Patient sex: F
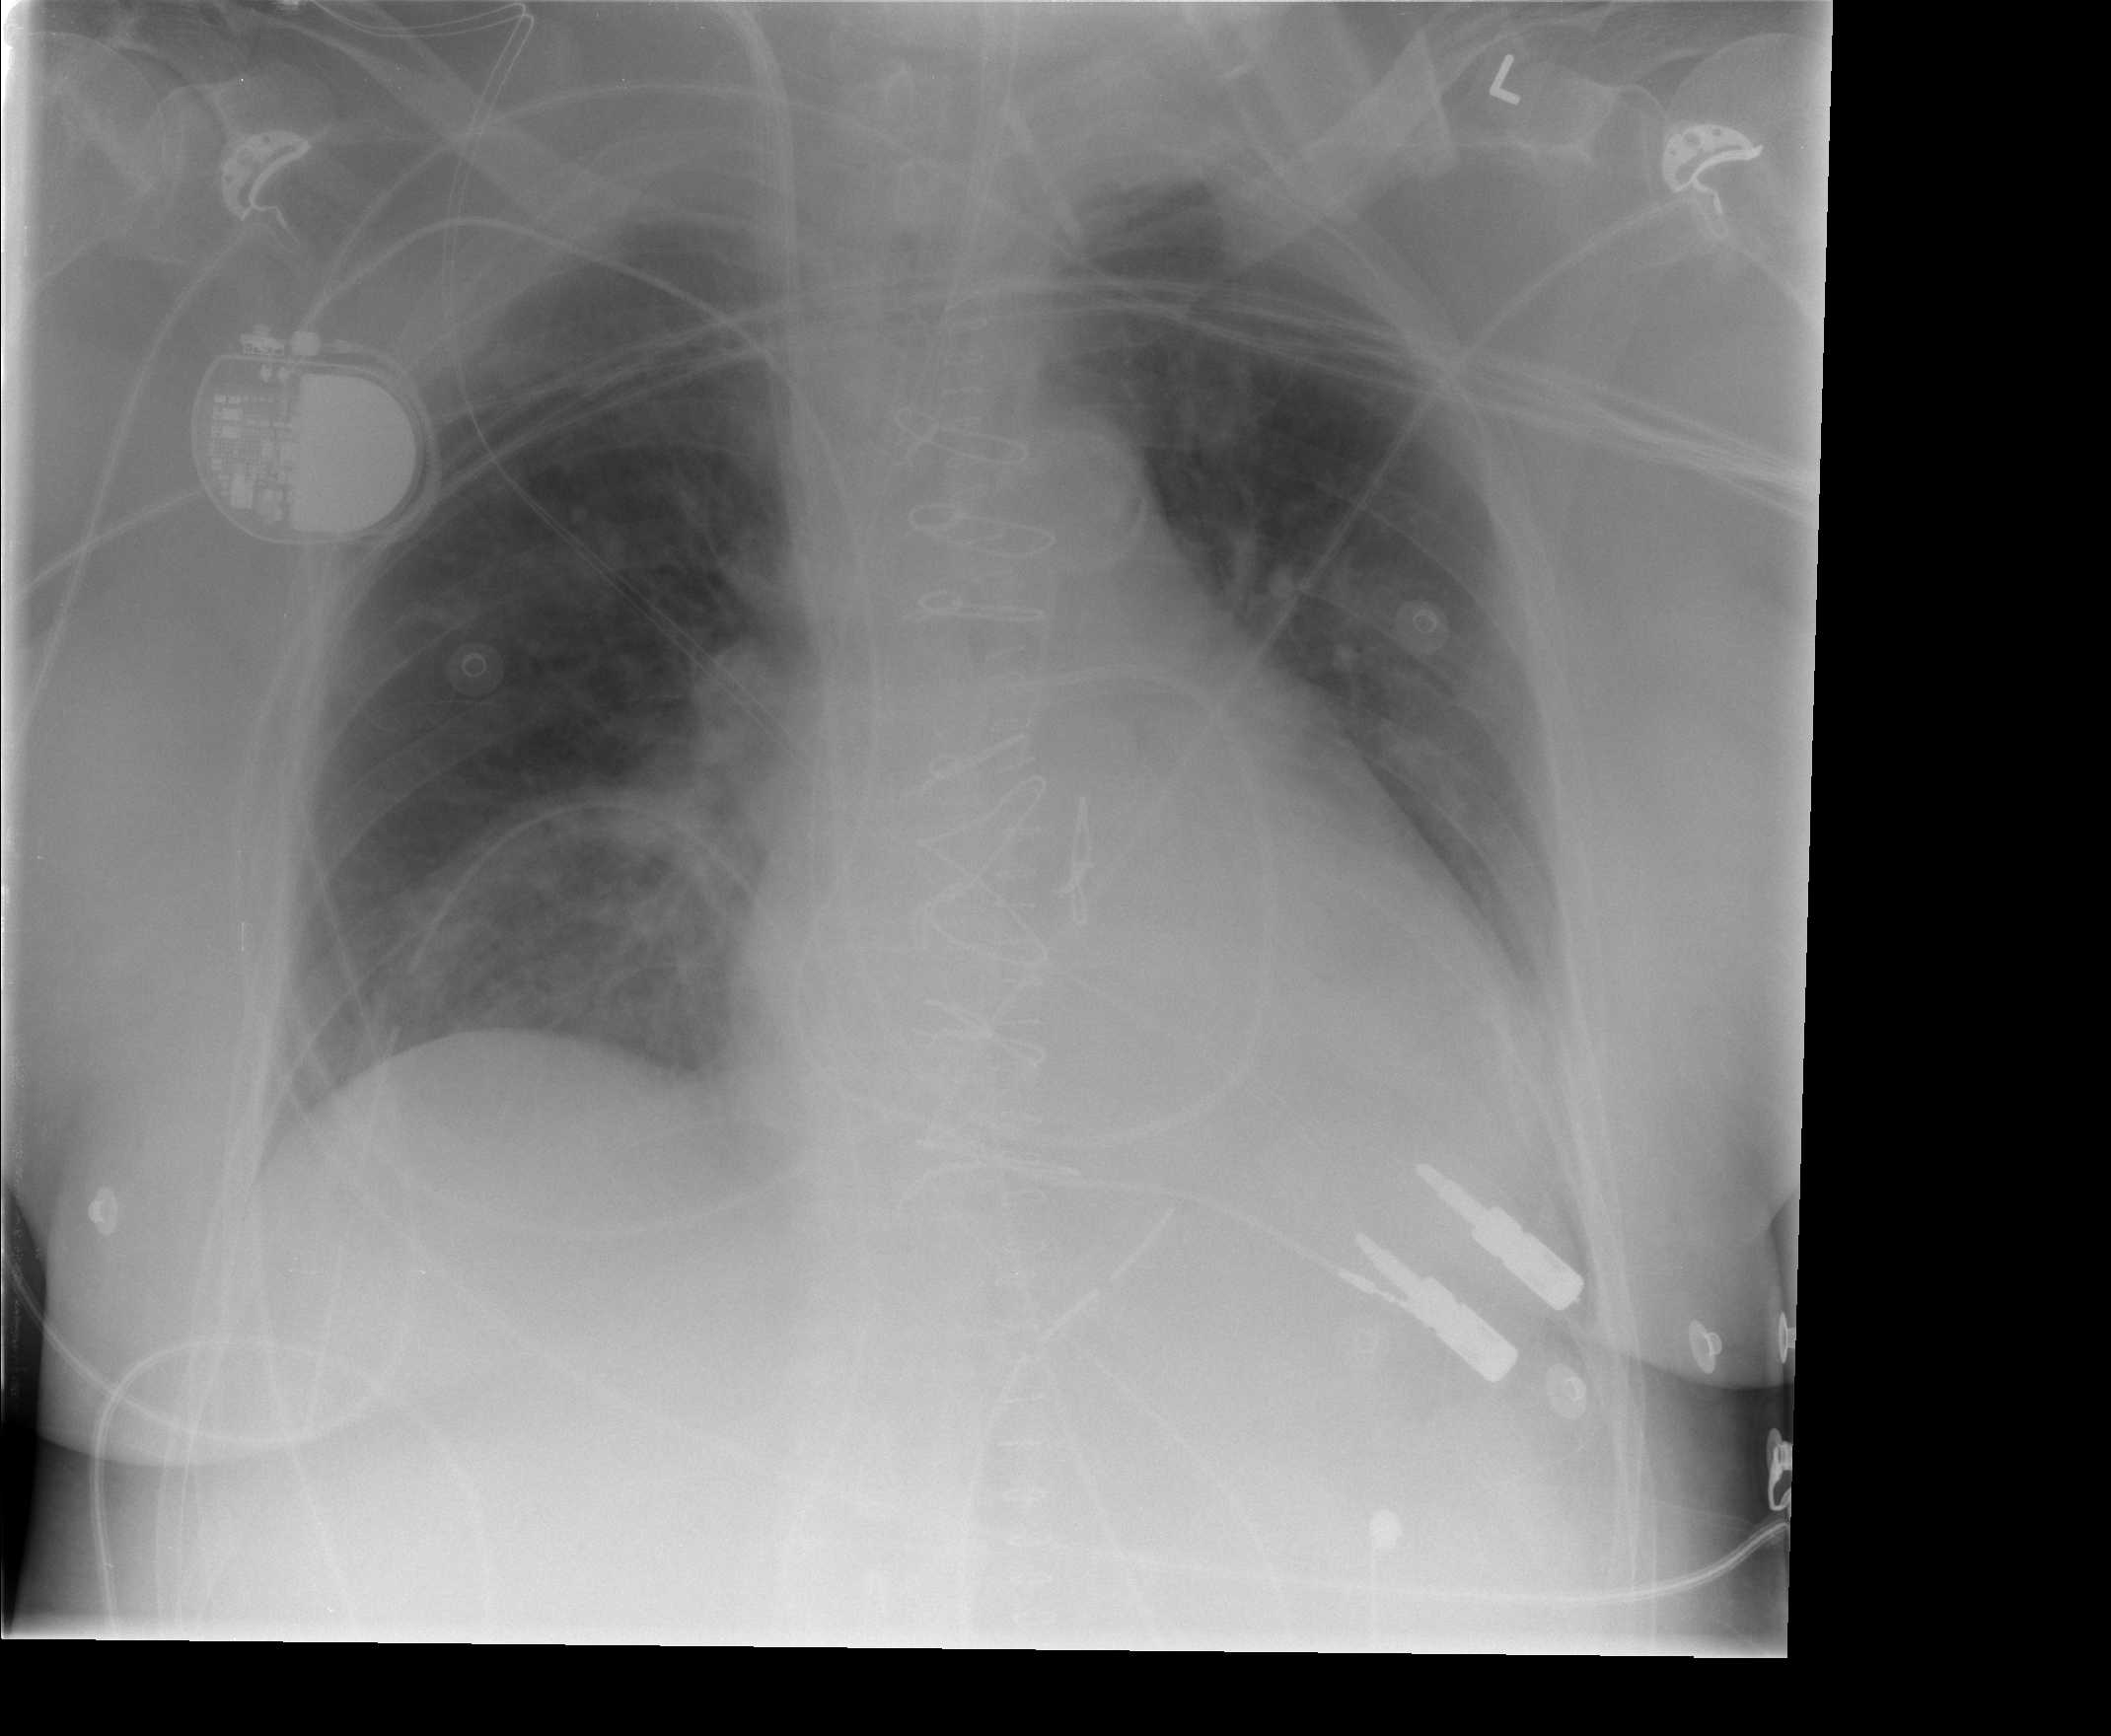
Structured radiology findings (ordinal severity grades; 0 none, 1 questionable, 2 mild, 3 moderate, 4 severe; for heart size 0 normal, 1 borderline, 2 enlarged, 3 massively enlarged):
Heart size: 2
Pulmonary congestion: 1
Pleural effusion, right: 1
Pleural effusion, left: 1
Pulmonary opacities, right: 2
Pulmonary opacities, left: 0
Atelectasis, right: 0
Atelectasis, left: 0